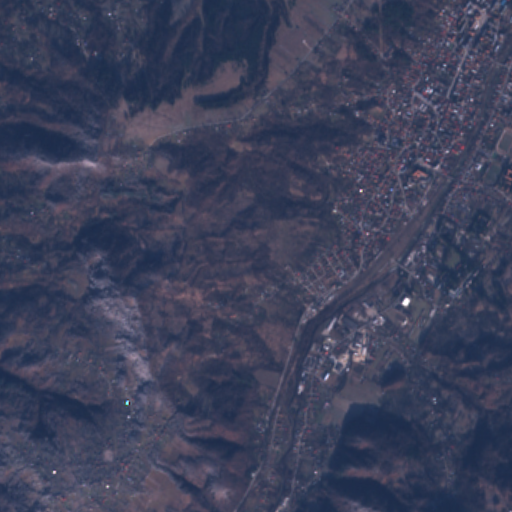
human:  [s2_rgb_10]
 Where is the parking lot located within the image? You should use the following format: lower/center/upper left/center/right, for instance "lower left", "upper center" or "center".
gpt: The parking lot is located in the upper right of the image.
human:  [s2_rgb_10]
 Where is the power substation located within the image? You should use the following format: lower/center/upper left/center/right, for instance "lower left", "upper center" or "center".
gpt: The power substation is located in the upper right of the image.
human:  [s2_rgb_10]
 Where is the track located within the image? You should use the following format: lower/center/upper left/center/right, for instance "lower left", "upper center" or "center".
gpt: The track is located in the upper right of the image.
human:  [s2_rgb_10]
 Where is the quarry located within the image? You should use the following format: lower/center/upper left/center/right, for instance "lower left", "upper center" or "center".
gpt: There is no quarry in the image.